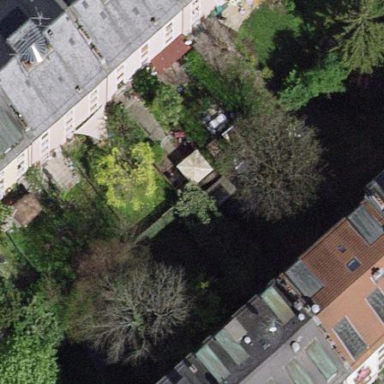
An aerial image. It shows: Garden area designated for leisure land.